Question: I notice with the new version of firebug I"m using (1.12.3) it is grouping console output that is the exact same. How do I disable this?
Ex

In the picture above, I would prefer to see:
'''
Select Changed
Select Changed
Select Changed
'''
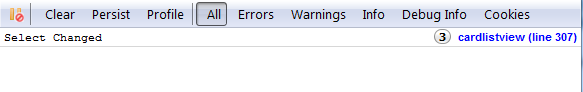
Answer: See this topic: <URL>
Maybe Firebug should display an option for that in the Console panel.
Florent